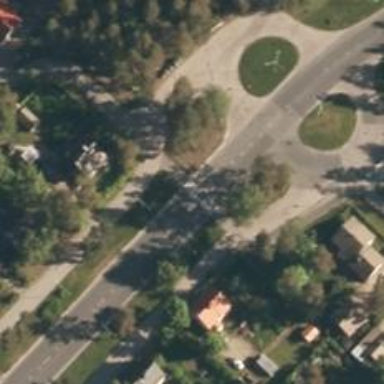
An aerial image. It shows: Secondary road with asphalt surface.